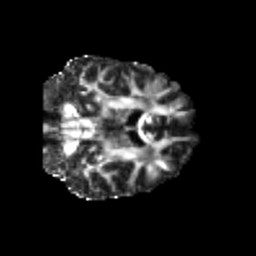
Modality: FA
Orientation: coronal
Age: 24
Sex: male
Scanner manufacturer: siemens
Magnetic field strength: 3 T
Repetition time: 3.5 s
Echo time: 0.113 s